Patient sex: M
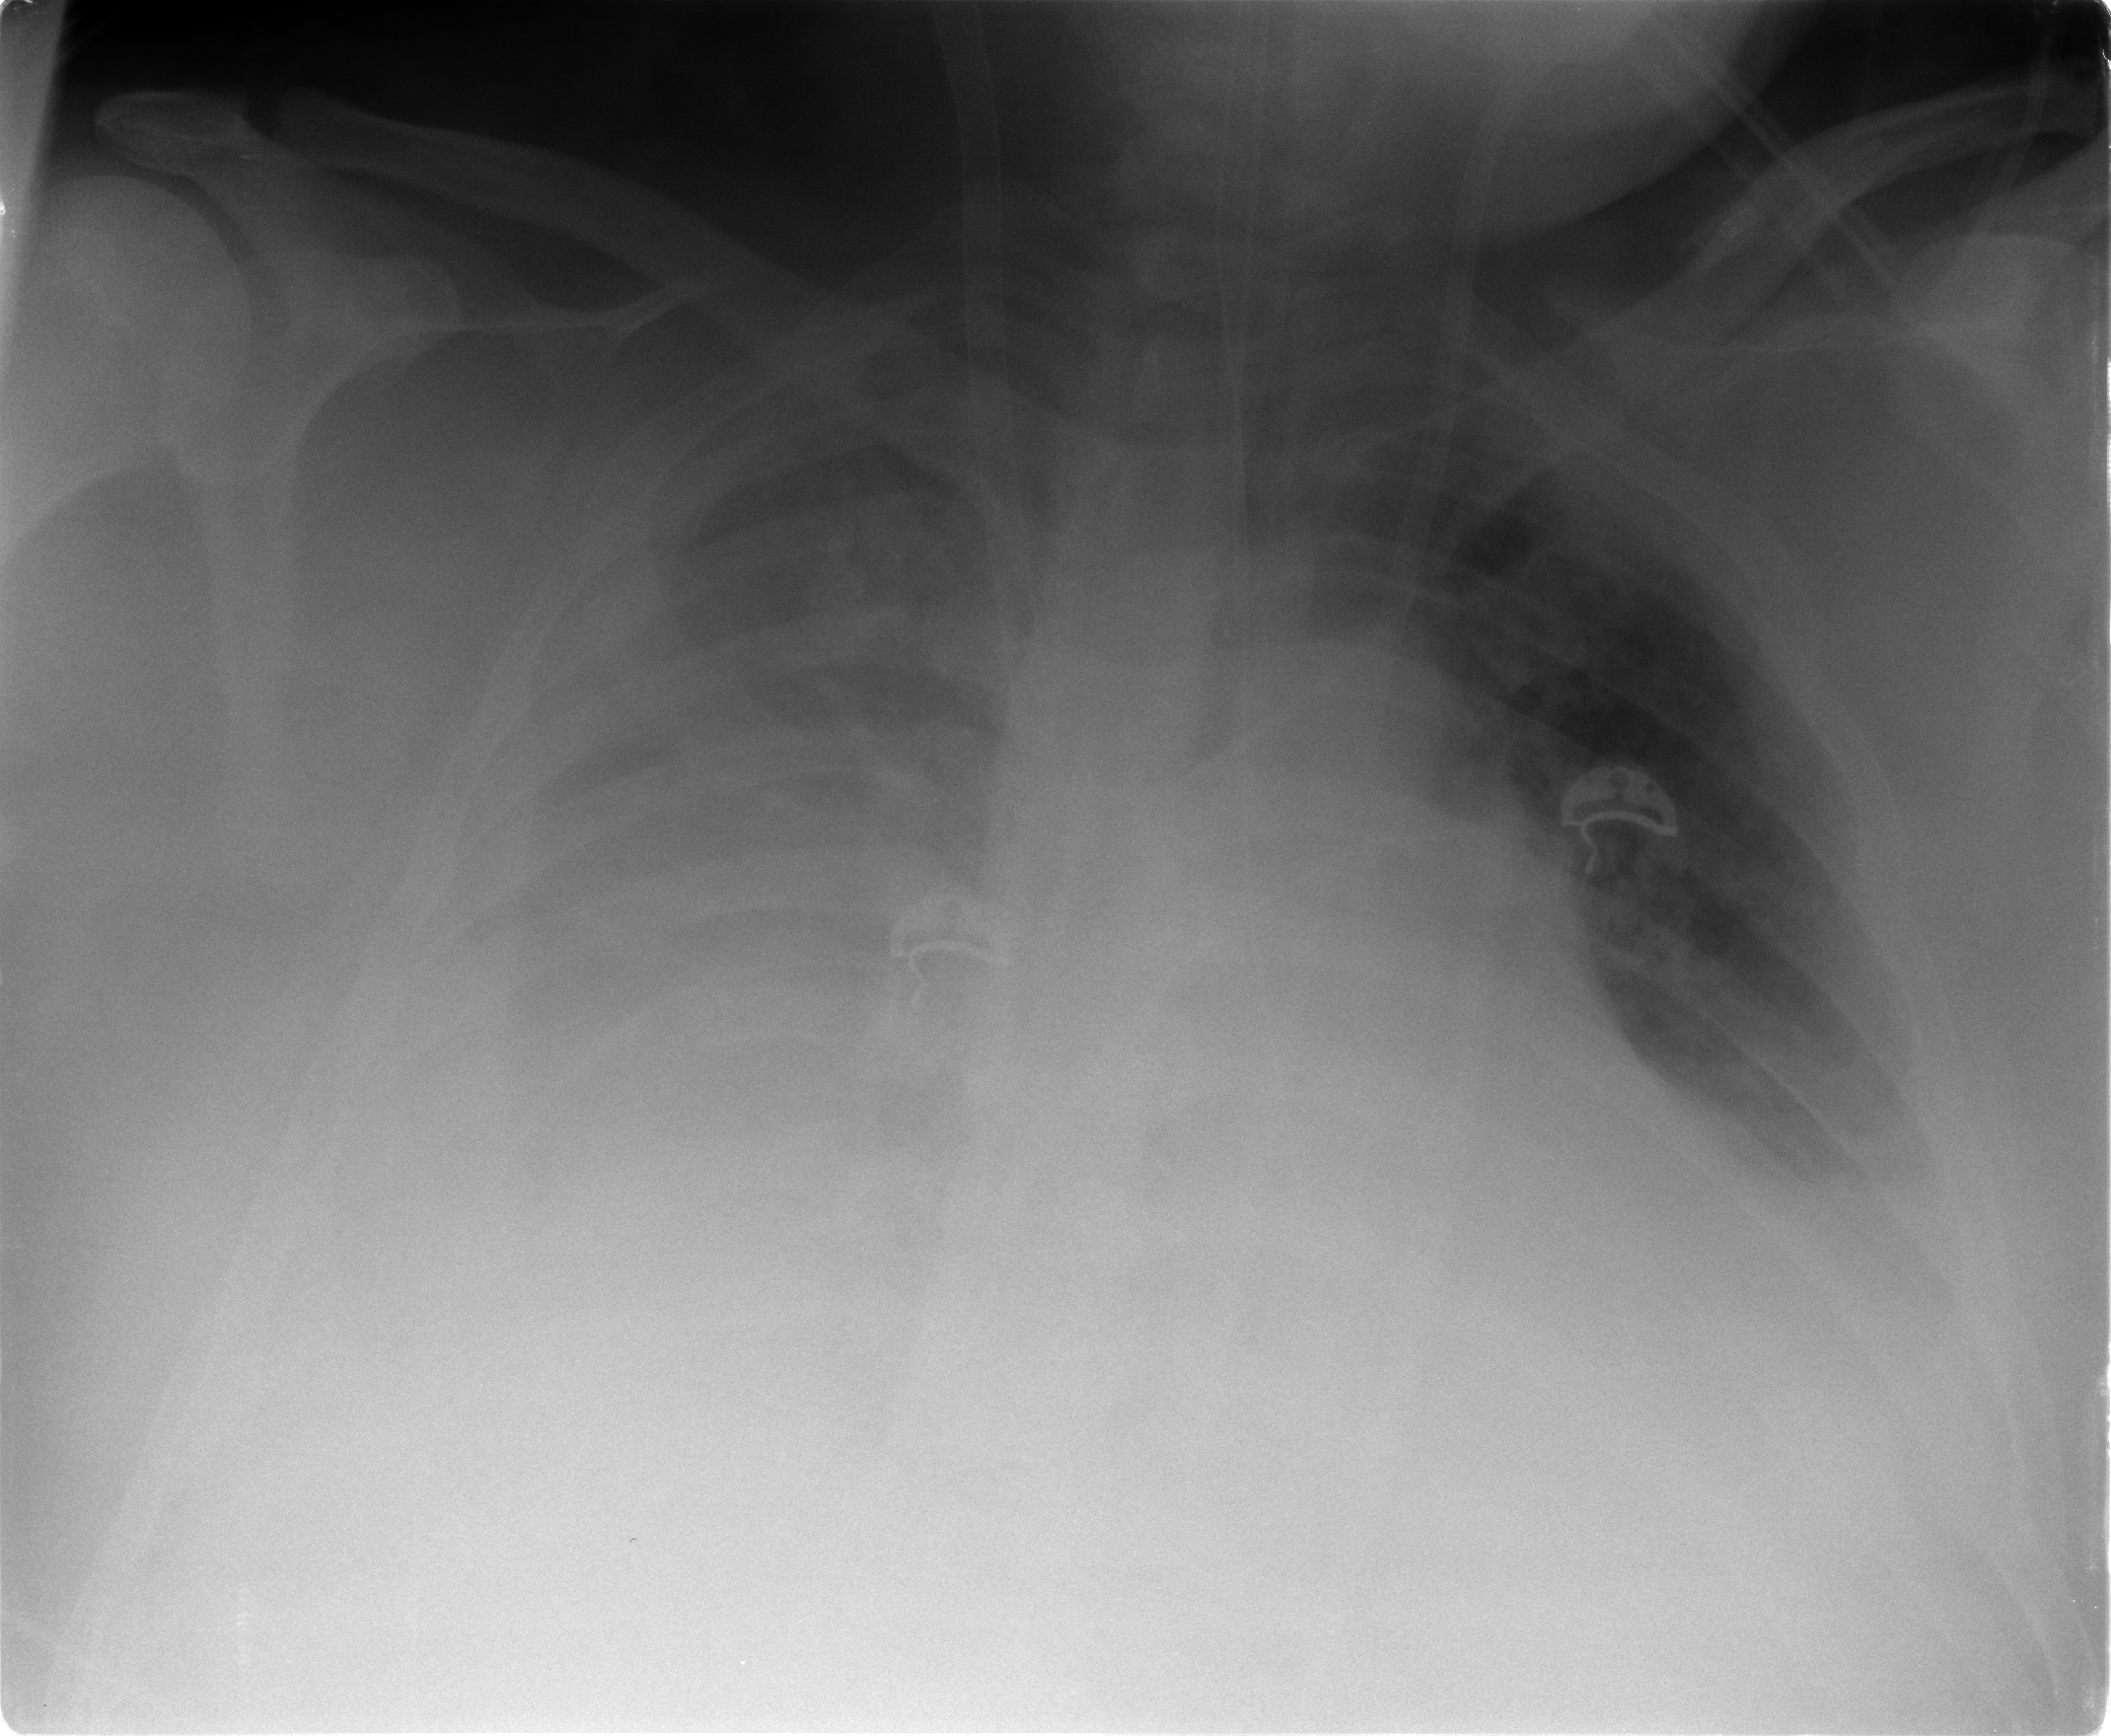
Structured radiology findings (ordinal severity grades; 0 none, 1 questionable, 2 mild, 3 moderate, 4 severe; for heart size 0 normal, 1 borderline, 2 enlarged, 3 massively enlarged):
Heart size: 2
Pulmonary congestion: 0
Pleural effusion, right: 3
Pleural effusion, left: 2
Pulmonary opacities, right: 3
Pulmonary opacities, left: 0
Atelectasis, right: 3
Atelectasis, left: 2